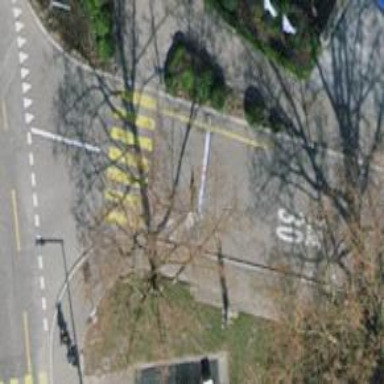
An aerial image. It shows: Uncontrolled zebra crossing on the road.